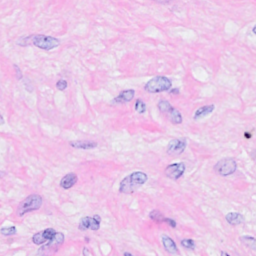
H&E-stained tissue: Breast